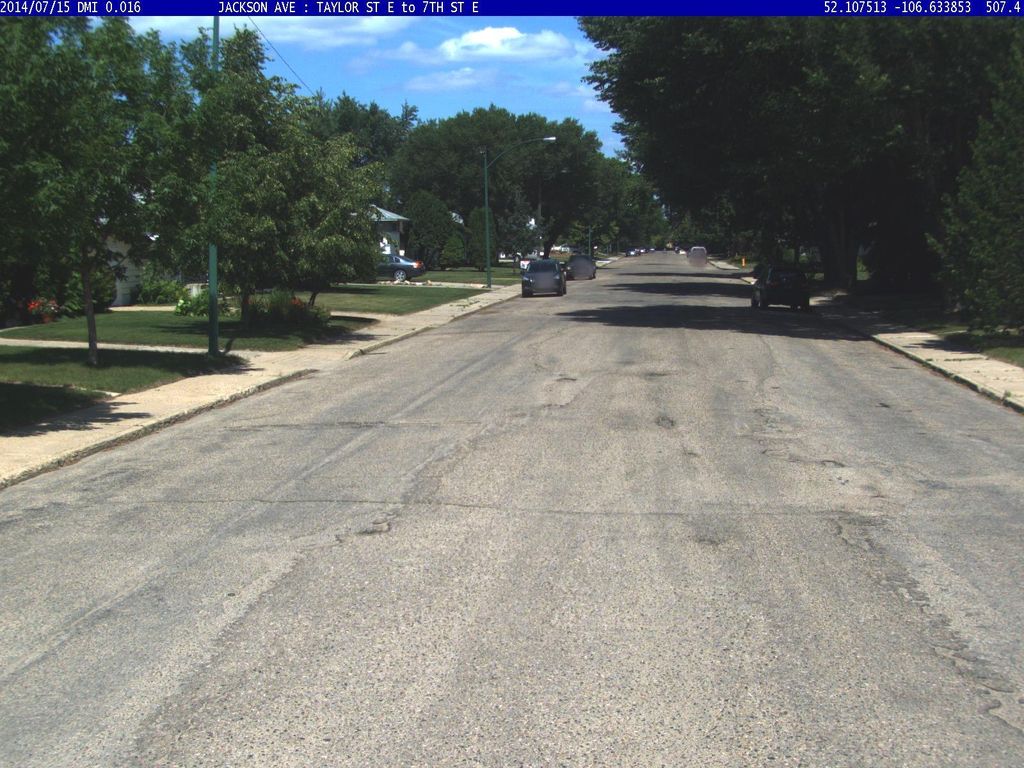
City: saskatoon